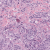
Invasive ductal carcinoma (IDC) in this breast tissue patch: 1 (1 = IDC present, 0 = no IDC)